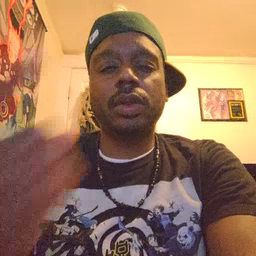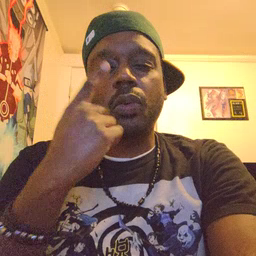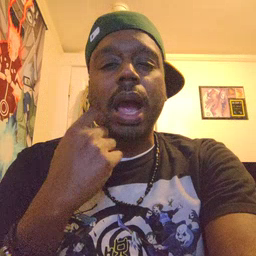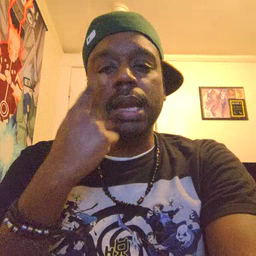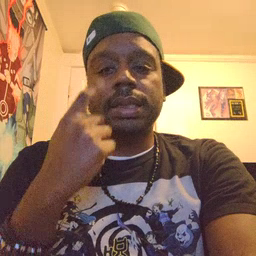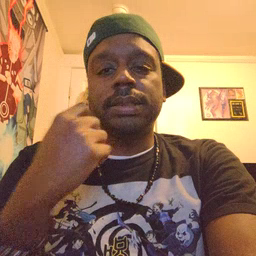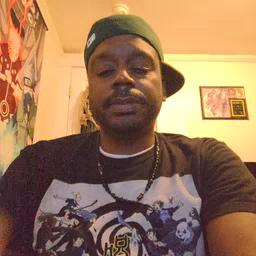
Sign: cry